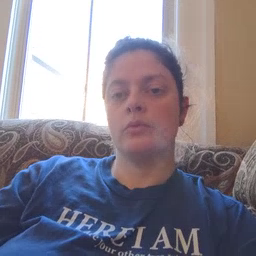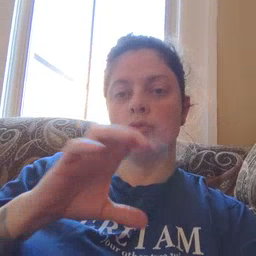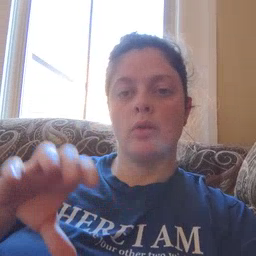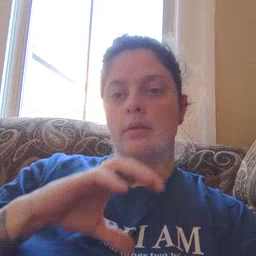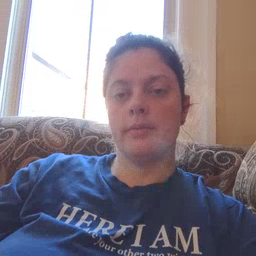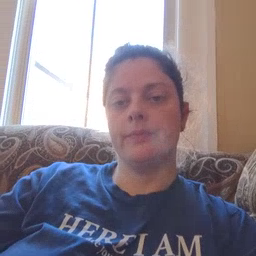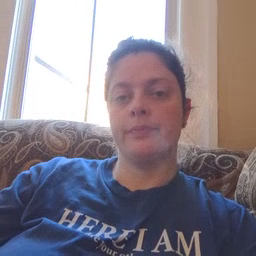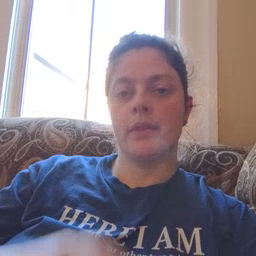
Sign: chocolate